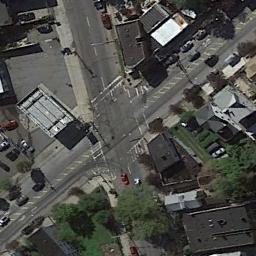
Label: intersection